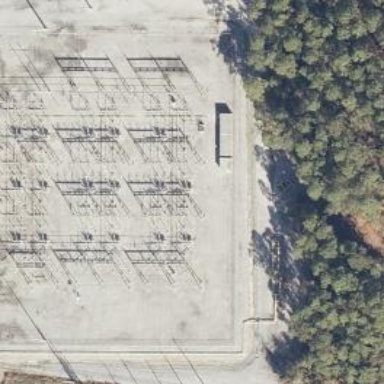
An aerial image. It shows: Switch used for power control.